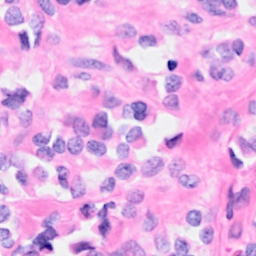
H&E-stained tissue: Breast